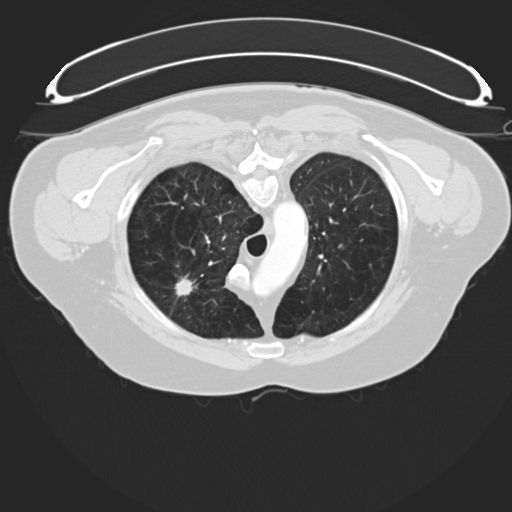
Survival: Short